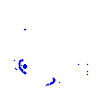
Particle: pion